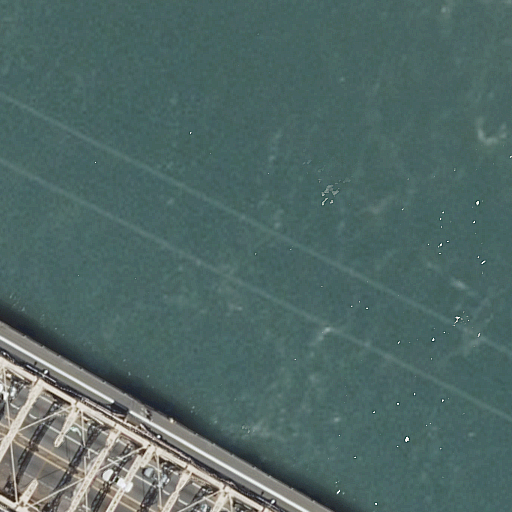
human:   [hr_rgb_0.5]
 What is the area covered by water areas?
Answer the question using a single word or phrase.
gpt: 10623m2

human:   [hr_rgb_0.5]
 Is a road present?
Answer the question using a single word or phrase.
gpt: yes

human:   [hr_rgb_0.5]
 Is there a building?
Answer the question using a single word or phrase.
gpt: no

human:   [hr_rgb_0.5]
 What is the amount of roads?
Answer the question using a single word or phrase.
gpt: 6

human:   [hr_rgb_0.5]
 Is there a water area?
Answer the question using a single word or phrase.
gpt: yes

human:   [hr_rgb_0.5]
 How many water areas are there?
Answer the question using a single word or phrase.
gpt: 1

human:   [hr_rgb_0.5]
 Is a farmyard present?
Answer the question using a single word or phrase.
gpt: no

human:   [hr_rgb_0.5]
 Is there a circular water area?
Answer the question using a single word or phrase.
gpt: no

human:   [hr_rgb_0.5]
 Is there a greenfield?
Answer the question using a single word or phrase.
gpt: no

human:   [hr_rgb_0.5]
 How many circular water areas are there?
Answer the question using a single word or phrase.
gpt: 0

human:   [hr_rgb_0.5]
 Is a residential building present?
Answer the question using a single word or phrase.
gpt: no

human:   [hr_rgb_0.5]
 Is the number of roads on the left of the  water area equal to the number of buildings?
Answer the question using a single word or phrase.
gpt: no

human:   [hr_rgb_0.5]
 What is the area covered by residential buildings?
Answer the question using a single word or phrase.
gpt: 0m2

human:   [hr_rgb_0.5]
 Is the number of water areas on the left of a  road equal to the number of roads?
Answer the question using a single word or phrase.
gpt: no

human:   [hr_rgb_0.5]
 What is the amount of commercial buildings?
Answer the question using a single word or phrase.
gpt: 0

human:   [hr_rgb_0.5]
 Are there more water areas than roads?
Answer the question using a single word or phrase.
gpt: no

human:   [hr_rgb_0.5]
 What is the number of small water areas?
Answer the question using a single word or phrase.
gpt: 0

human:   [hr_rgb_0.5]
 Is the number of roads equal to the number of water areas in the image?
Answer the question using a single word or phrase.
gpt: no

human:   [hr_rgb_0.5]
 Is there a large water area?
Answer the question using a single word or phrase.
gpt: yes

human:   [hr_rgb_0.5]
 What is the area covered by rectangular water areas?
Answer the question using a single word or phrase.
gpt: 10623m2

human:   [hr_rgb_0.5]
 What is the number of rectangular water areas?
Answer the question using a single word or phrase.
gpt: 1

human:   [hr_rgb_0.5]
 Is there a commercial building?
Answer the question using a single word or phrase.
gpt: no

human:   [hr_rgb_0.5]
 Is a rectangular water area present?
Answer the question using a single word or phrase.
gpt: yes

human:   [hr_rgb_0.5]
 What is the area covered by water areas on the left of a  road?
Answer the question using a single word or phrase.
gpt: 0m2

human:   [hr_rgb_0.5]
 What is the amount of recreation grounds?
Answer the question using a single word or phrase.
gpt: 0

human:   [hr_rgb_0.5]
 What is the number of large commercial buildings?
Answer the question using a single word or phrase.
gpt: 0

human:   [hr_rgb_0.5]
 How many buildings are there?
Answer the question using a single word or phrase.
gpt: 0

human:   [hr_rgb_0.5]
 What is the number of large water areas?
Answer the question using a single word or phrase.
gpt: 1

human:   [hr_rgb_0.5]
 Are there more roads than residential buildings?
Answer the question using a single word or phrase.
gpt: yes

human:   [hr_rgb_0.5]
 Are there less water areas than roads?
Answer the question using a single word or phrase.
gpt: yes

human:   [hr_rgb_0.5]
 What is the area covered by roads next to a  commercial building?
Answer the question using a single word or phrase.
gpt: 0m2

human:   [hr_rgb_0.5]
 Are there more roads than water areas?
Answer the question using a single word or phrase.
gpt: yes

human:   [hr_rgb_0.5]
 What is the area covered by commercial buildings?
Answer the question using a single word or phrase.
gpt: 0m2

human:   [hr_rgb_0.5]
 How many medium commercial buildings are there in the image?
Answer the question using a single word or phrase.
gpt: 0

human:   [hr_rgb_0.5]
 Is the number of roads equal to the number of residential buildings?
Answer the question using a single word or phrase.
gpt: no

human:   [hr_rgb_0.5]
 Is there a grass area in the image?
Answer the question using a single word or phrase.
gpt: no

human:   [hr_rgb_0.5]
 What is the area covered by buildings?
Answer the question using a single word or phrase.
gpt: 0m2

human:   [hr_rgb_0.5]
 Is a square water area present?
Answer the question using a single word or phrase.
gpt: no

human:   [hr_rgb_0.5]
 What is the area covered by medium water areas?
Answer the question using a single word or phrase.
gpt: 0m2

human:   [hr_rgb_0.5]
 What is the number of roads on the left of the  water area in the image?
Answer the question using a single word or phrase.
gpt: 5

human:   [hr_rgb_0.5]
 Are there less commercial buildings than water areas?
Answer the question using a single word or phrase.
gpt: yes

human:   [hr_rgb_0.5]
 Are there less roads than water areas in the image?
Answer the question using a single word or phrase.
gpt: no

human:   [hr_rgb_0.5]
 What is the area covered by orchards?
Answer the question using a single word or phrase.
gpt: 0m2

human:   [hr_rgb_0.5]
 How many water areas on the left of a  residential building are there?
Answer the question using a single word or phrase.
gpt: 0

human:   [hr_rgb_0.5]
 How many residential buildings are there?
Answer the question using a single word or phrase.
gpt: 0

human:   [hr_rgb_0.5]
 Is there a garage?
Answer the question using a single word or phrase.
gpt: no

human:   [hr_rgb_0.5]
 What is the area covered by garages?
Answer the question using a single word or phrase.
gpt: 0m2

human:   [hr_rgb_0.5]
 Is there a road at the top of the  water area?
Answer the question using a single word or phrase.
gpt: no

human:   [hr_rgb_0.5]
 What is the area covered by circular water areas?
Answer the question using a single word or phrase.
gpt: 0m2

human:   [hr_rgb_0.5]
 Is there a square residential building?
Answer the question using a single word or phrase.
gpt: no

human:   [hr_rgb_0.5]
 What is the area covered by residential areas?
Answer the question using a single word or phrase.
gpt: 0m2

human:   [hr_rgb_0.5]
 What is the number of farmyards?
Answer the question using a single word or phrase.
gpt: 0

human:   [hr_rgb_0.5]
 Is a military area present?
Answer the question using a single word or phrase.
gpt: no

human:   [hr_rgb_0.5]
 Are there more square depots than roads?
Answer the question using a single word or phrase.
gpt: no

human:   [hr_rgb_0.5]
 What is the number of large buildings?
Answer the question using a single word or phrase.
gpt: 0

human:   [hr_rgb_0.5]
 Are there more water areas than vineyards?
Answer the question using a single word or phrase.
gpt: yes

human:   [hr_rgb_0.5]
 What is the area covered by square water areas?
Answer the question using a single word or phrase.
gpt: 0m2

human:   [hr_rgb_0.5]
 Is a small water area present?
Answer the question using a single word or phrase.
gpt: no

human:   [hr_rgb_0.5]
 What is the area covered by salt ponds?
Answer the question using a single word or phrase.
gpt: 0m2

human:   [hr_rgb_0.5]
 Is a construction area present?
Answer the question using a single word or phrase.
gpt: no

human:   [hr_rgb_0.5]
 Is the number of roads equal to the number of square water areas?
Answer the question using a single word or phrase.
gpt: no

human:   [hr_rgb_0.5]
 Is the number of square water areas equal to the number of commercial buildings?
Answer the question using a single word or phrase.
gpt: yes

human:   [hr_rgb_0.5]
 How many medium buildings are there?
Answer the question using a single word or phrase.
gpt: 0

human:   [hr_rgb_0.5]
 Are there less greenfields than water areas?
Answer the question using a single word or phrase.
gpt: yes